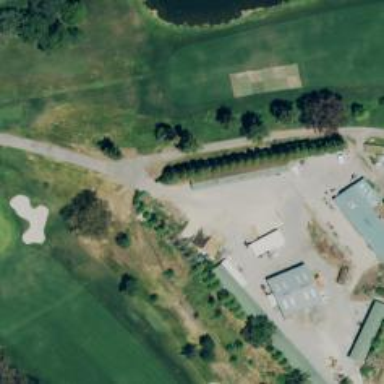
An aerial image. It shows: Service road used as golf cart path.